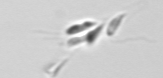
Label: Dinobryon